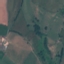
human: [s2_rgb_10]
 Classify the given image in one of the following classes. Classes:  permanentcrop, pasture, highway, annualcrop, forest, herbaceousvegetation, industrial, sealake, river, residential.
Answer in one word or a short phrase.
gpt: Pasture